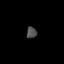
Tissue: lung
Cell type: Epithelial cells
Senescence score: 0.2324
Nuclear area (px): 115
Mean DAPI intensity: 76.035